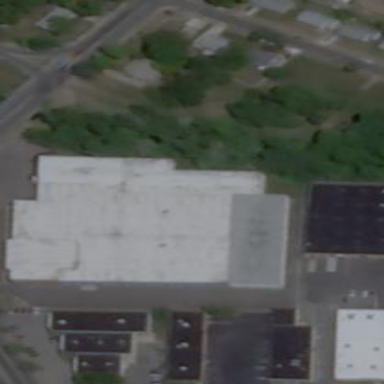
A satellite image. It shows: Commercial building.